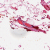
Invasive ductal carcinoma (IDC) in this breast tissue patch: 0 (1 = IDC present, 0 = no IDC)